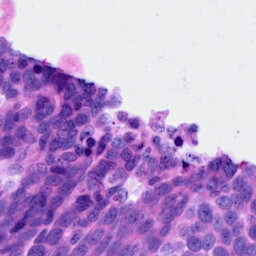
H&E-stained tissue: Ovarian